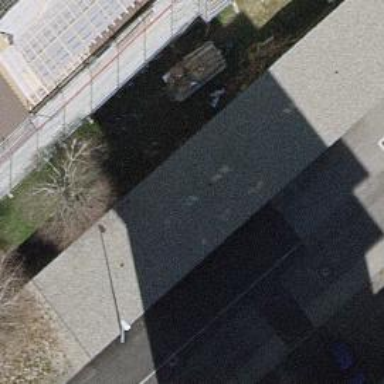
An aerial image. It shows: Garages with flat roofs.